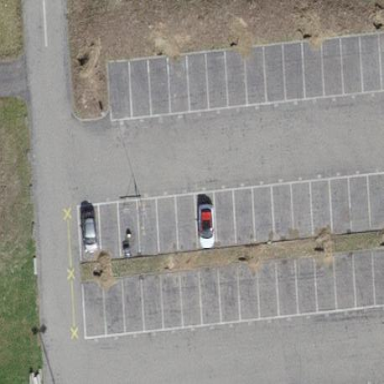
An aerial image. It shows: Parking area.